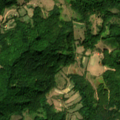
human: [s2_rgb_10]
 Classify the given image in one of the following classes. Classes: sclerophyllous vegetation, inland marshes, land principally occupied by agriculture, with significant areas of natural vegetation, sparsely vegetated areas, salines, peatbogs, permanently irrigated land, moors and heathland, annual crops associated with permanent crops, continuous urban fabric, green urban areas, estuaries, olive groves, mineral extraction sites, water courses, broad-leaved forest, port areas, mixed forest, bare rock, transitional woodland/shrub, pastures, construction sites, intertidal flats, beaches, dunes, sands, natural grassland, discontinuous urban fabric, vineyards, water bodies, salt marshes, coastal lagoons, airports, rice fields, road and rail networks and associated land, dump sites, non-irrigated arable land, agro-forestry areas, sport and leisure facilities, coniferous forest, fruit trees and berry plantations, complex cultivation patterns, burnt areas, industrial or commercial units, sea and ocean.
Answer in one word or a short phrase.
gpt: pastures, land principally occupied by agriculture, with significant areas of natural vegetation, broad-leaved forest